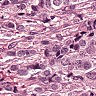
Metastatic tissue present: yes